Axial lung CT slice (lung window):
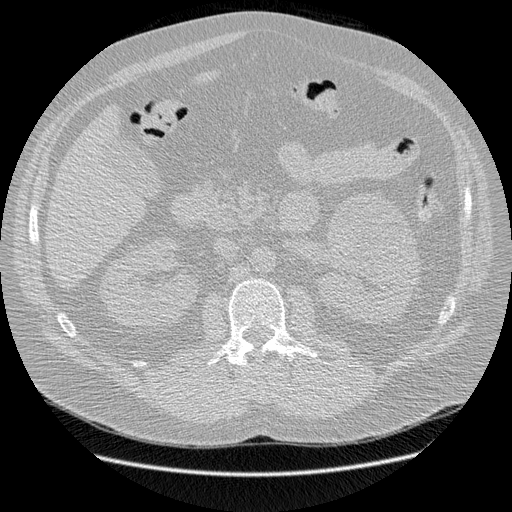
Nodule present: no